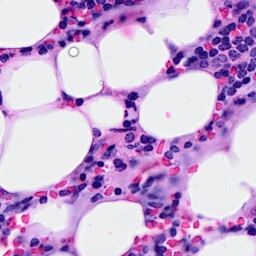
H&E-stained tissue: Breast